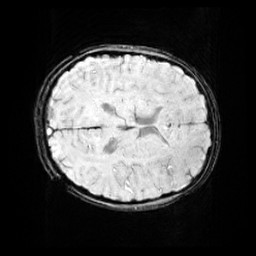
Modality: SWI
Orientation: axial
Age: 11
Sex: male
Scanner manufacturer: siemens
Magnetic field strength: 3 T
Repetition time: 0.027 s
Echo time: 0.02 s